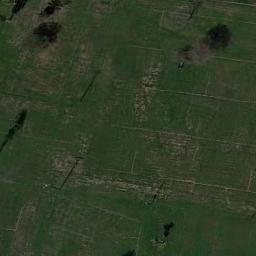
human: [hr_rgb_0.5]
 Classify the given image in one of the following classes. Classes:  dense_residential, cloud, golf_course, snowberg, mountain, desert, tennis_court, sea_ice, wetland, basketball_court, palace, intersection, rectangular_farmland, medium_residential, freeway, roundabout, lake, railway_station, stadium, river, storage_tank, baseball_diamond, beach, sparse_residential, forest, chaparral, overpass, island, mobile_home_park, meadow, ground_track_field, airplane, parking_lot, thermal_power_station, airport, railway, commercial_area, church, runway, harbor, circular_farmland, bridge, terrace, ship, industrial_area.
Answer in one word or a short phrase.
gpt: meadow